Interaction volume radius: 10 \u00c5
Interaction volume height: 15 \u00c5
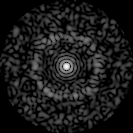
Disorder parameter: 0.8189